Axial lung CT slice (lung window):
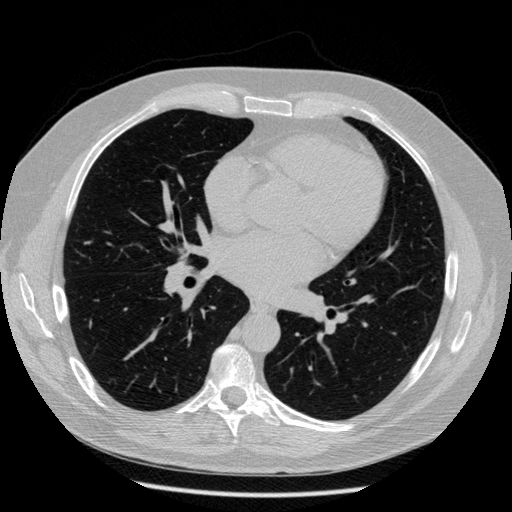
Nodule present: no